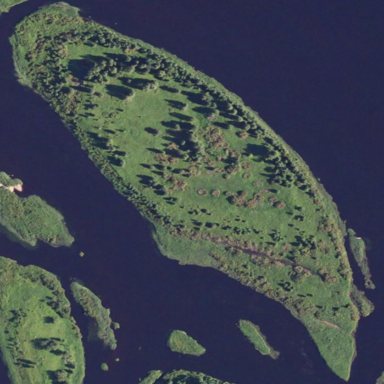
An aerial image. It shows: Islet.